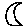
Label: moon